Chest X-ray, PA view. Patient: 45 years old, sex M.
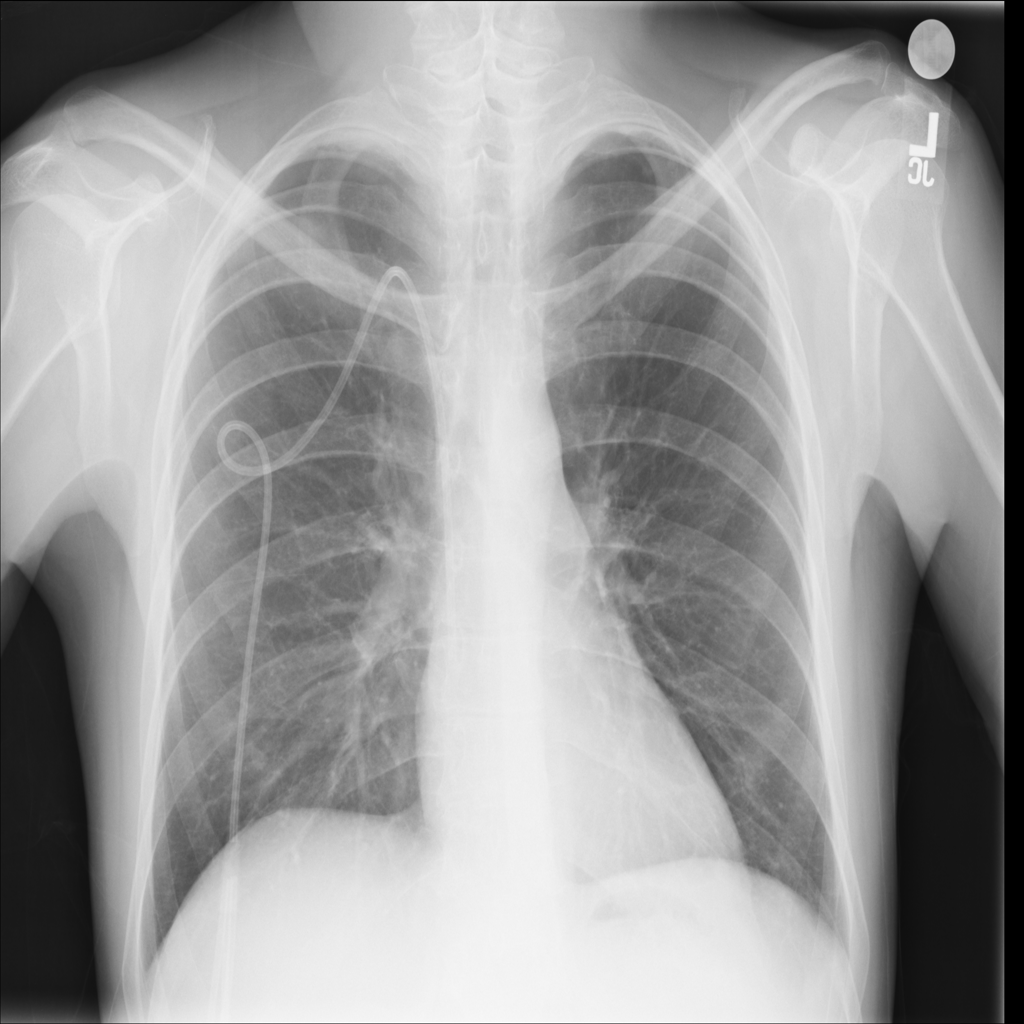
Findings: Effusion